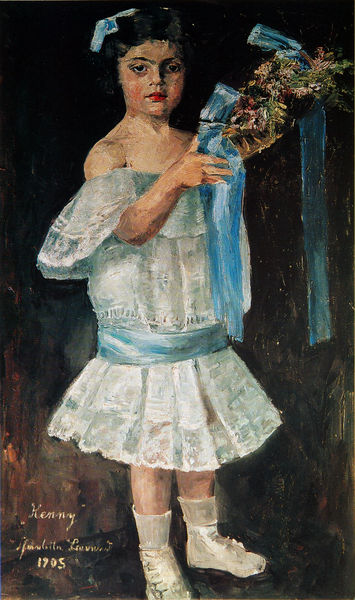
Titel: Henny (Henriette Seckbach)
Künstler: Charlotte Berend-Corinth
Standort: München
Institution: Städtische Galerie im Lenbachhaus
Schlagwörter: blau, mädchen, blumen, kleid, weiss, gürtel, rock, schleife, spitze, porträt, kind, schulter, schuhe, strauss, frühling, stiefel, mödchen, blumenbukett, blumengebinde, porträt mit blumen, pummel